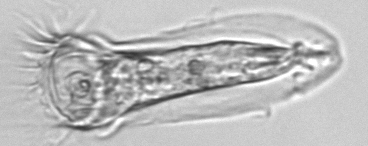
Label: Tintinnina